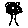
Label: tree